Question: At each time, any colored ball can be exchanged with the white ball. How many such exchanges are needed at least to make all the red balls arranged in front of the green balls (white ball positions are arbitrary)?
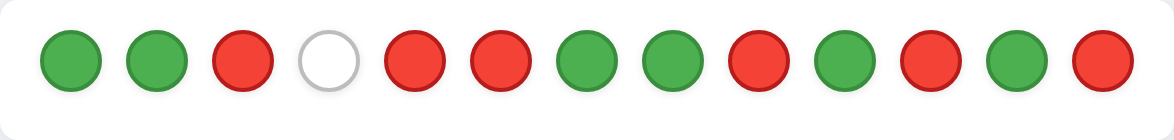
Answer: 5